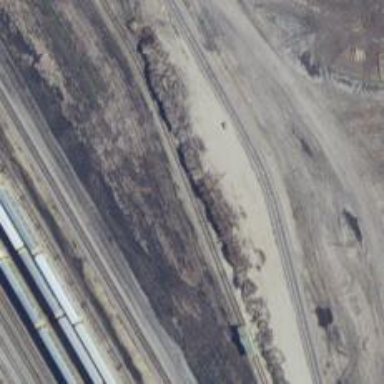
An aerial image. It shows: Railway yard used for servicing trains.